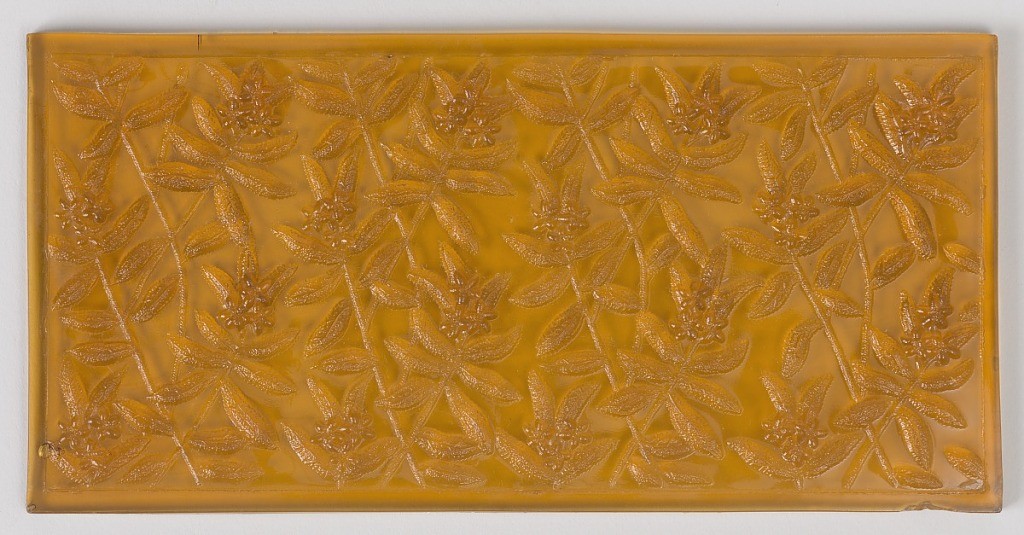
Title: Panel
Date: ca. 1880
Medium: glass
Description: Amber. An all-over pattern of sprigs of flowers and leaves.